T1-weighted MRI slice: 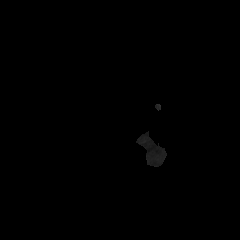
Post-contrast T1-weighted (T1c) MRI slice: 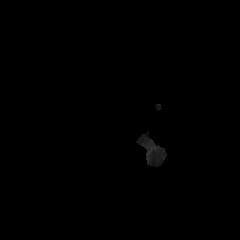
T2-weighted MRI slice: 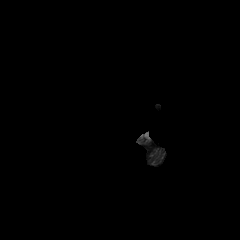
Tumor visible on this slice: no